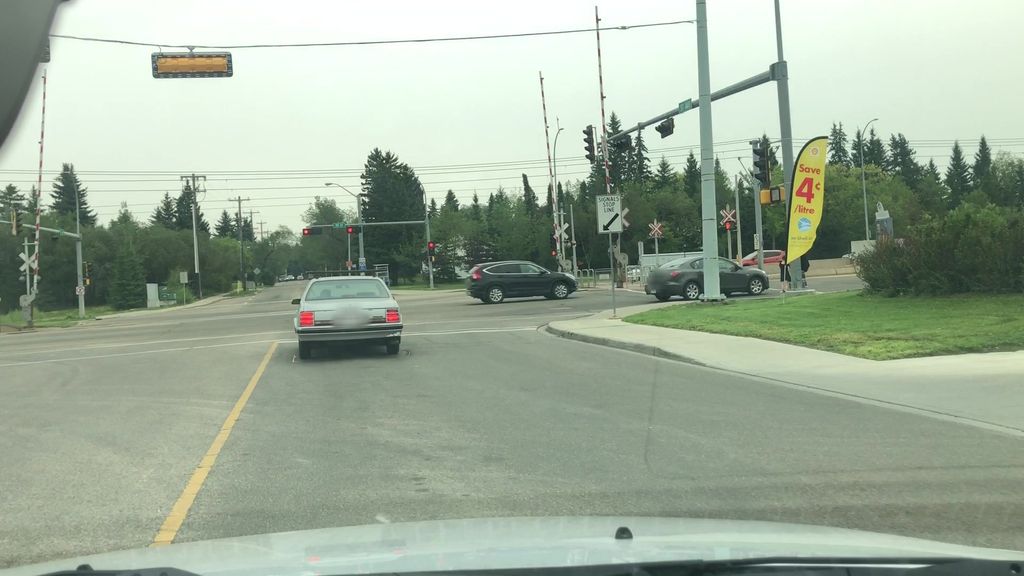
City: edmonton